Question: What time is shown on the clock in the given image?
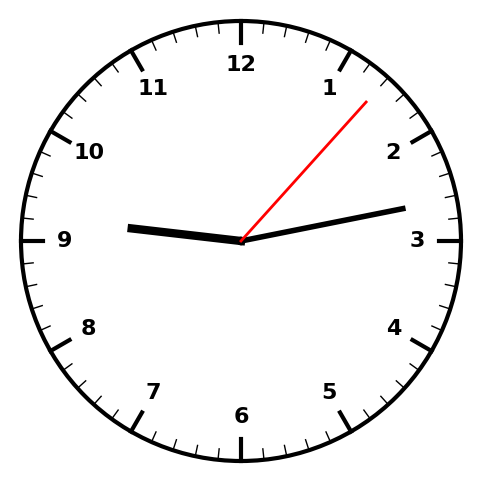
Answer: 09:13:07